Interaction volume radius: 5 \u00c5
Interaction volume height: 15 \u00c5
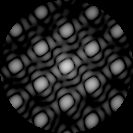
Disorder parameter: 0.05177